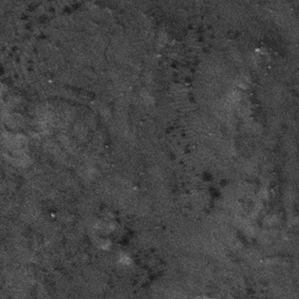
Label: frost